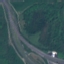
Land use / land cover: Highway